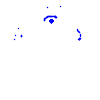
Particle: electron